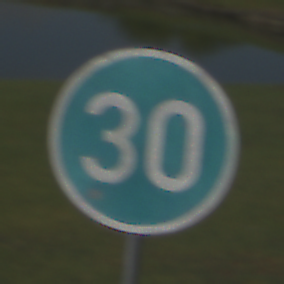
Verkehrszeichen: VorgeschriebeneMindestgeschwindigkeit
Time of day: MorningAfternoon
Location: Outdoor (Nature)
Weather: PartlyCloudy
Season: NotSpecified
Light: Natural